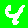
Digit: 4